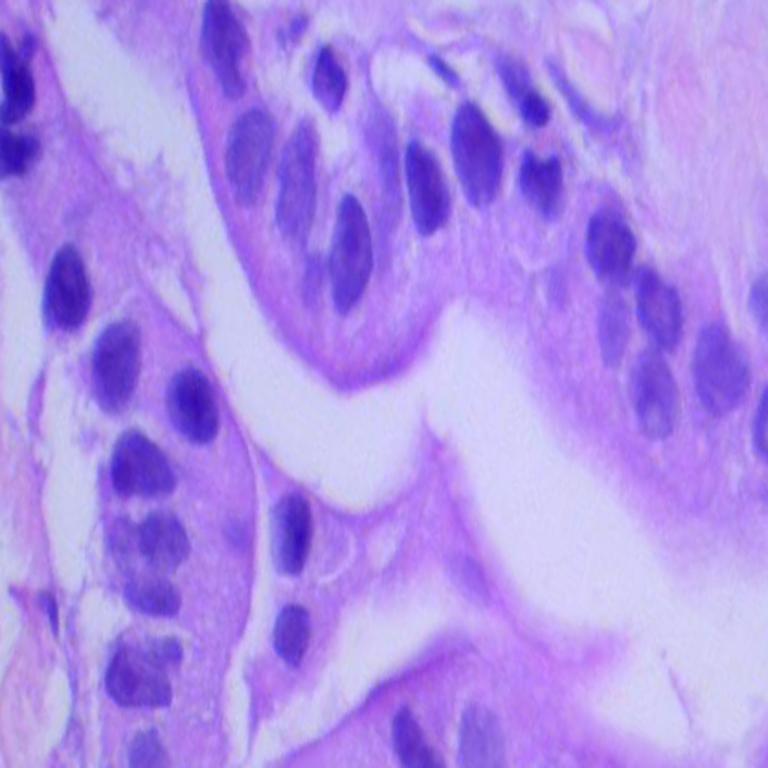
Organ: lung
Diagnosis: adenocarcinomas